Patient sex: M
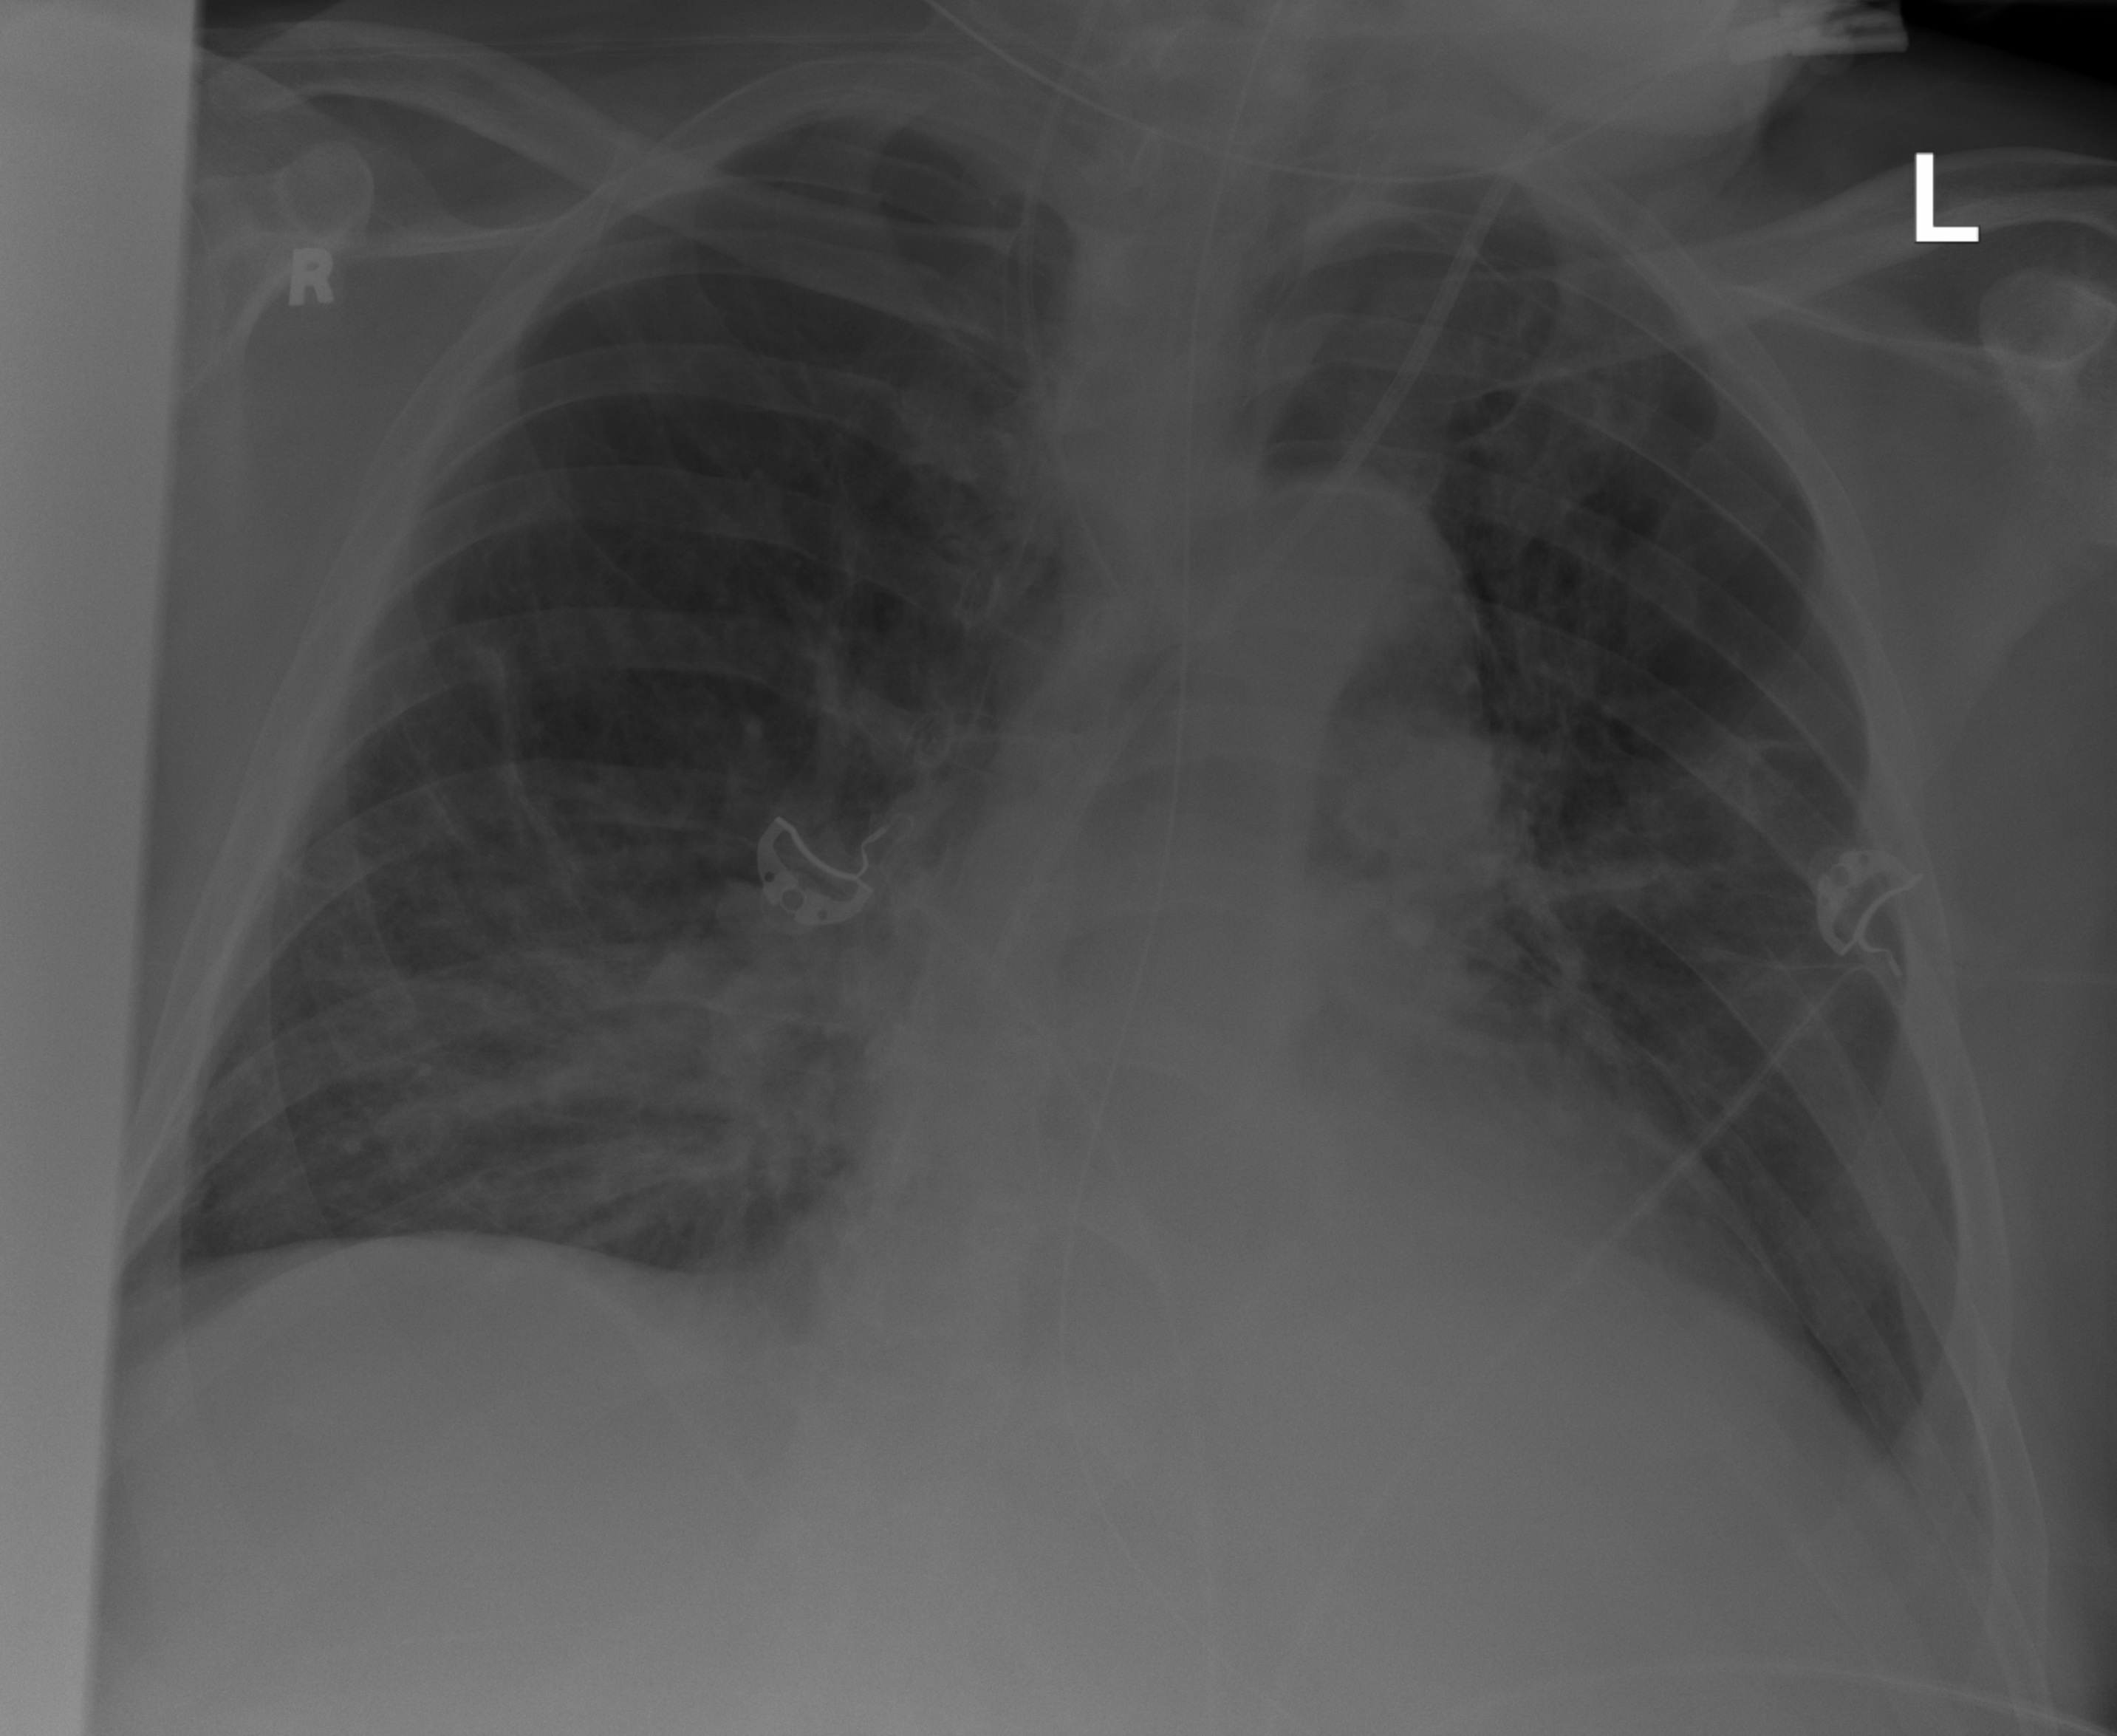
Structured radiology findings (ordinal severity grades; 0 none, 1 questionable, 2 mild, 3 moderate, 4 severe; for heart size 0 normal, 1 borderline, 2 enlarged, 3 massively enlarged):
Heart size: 1
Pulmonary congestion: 0
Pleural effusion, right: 0
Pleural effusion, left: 2
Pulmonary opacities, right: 3
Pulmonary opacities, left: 2
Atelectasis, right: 2
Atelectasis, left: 0